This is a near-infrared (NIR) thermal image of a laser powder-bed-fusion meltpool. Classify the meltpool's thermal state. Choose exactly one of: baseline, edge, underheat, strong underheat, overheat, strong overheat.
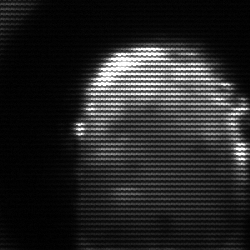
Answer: baseline